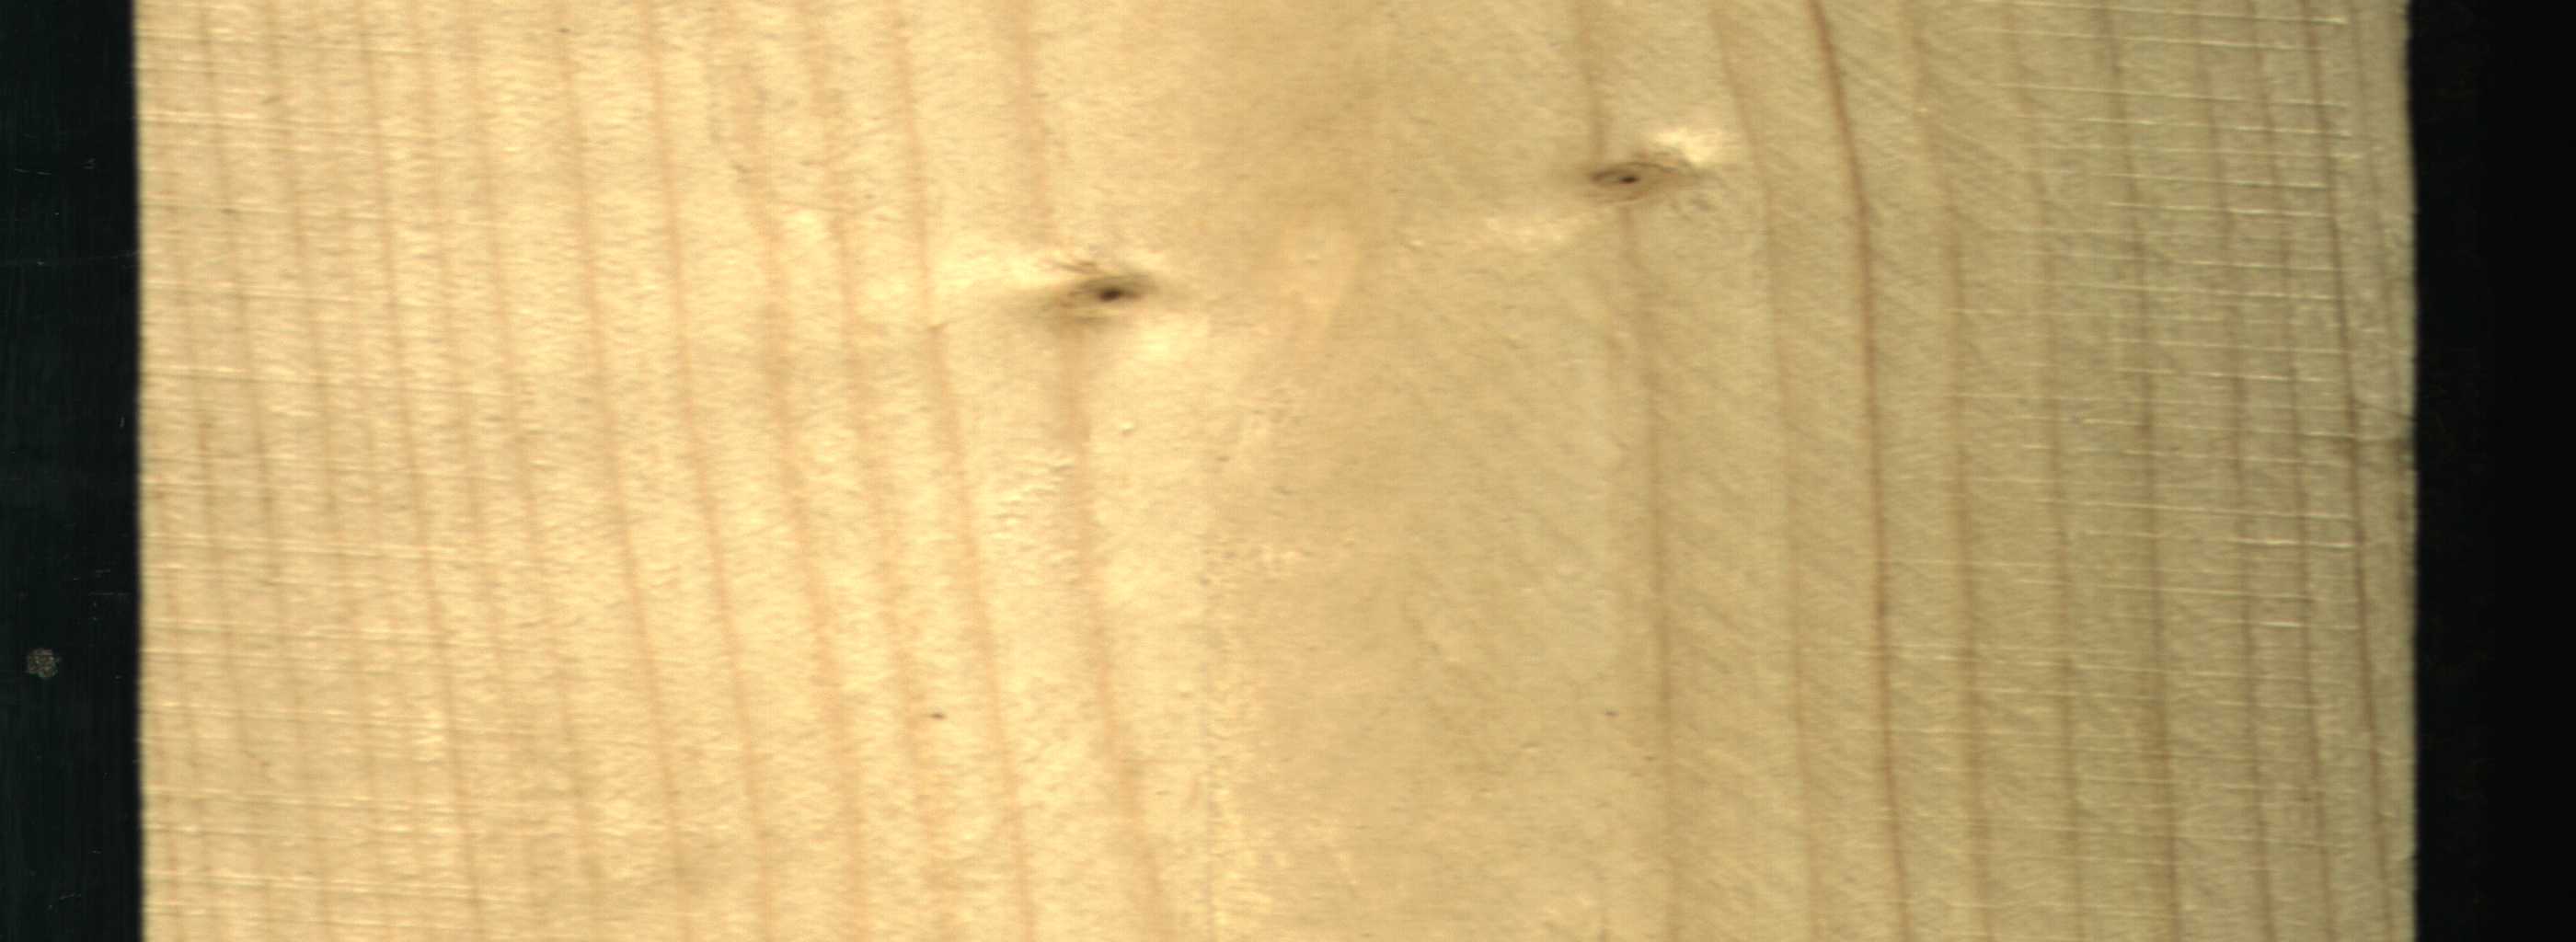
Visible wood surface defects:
Live_Knot
Live_Knot